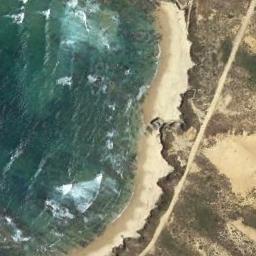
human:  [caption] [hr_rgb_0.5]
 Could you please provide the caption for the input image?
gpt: A ring of water and yellow sand .

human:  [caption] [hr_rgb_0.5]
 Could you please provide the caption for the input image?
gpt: There is a lot of vegetation beside the beach .

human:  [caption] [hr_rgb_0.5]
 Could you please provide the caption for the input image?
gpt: The beach is composed of dark green seawater and yellow seashore with some small hills and plants .

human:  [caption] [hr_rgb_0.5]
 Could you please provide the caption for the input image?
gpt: The beach with khaki sand and some plants on the beach .

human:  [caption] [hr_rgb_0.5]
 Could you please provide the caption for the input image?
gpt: There is a road in the grass near the beach .